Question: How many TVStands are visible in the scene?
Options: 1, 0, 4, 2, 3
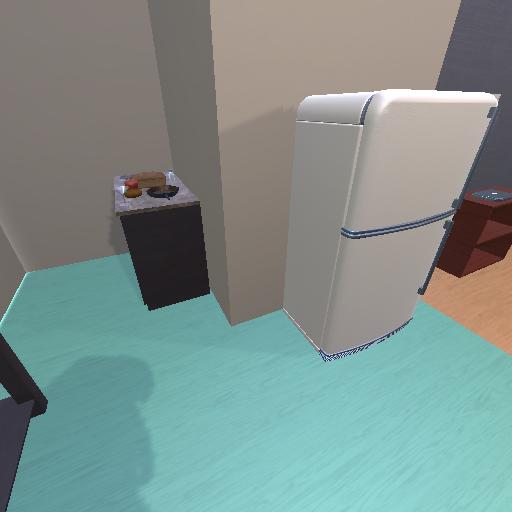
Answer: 1